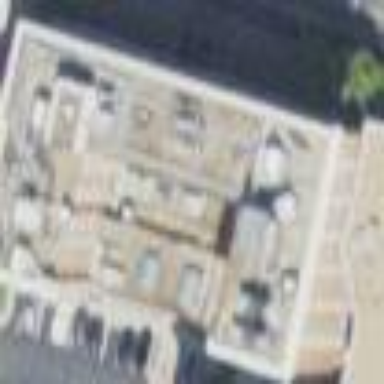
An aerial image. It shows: Hotel building.